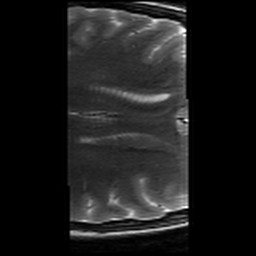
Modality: T2w
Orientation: axial
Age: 20
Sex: female
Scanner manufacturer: siemens
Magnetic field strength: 3 T
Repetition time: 8.02 s
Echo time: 0.08 s